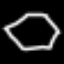
Label: octagon